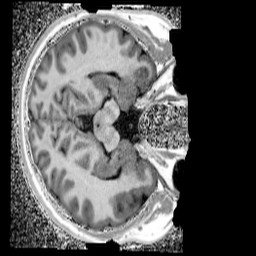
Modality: UNIT1_denoised
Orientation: axial
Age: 13
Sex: female
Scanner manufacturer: siemens
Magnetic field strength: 3 T
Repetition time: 4 s
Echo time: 0.00299 s